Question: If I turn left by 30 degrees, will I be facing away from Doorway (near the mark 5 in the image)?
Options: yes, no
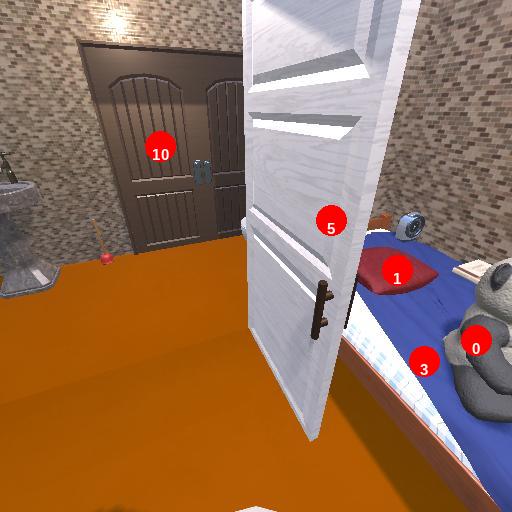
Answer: yes